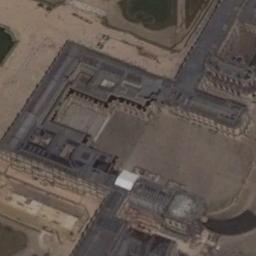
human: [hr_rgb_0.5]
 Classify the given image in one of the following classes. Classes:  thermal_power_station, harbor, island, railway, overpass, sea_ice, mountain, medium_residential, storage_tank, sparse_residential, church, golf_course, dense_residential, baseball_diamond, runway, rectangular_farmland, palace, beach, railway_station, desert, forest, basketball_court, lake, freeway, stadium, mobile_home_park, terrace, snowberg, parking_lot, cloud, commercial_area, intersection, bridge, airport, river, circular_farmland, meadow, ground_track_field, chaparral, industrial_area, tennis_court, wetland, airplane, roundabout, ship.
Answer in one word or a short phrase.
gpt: palace